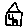
Label: house